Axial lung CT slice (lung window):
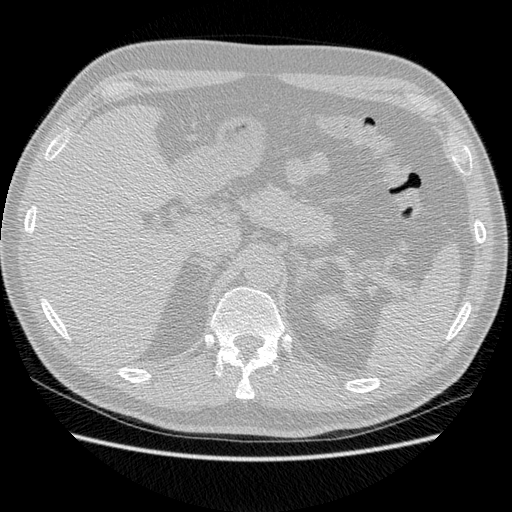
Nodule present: no